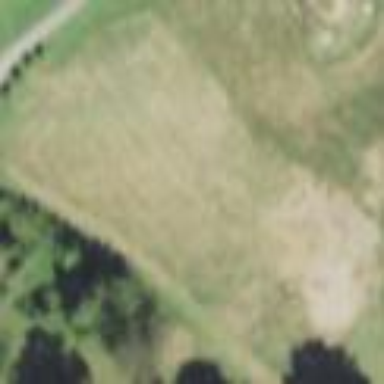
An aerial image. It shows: Area with grass used as rough in golf course.